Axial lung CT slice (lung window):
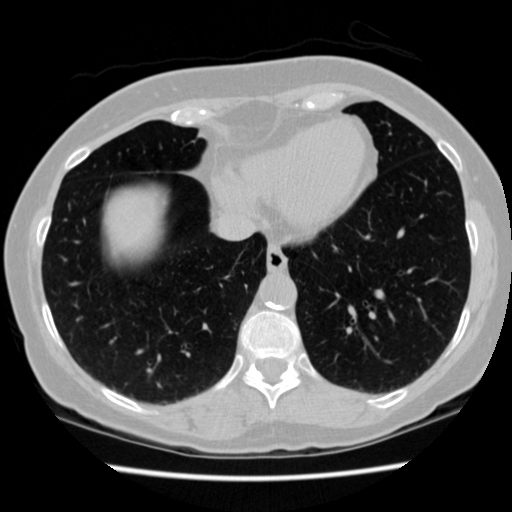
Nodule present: no